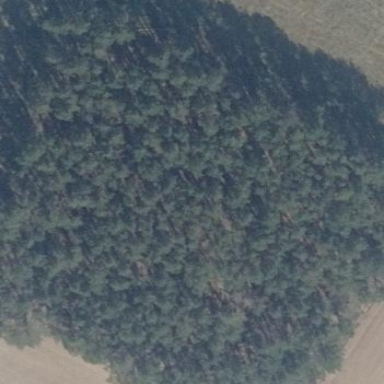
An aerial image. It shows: Forest area.